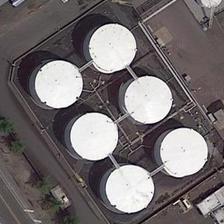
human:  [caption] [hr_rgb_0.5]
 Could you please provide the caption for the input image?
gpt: six white tanks are surrounded by many tubes .

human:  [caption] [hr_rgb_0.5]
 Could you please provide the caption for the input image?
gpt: six interconnected jars with white paint and a road beside .

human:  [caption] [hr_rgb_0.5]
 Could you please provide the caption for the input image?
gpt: six white tanks are in two rows orderly .

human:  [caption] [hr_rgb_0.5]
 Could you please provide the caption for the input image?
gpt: six exactly same white circle buildings are arranged orderly in this area .

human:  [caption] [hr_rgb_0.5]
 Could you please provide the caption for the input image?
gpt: six white storage tanks are next to a road .